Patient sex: F
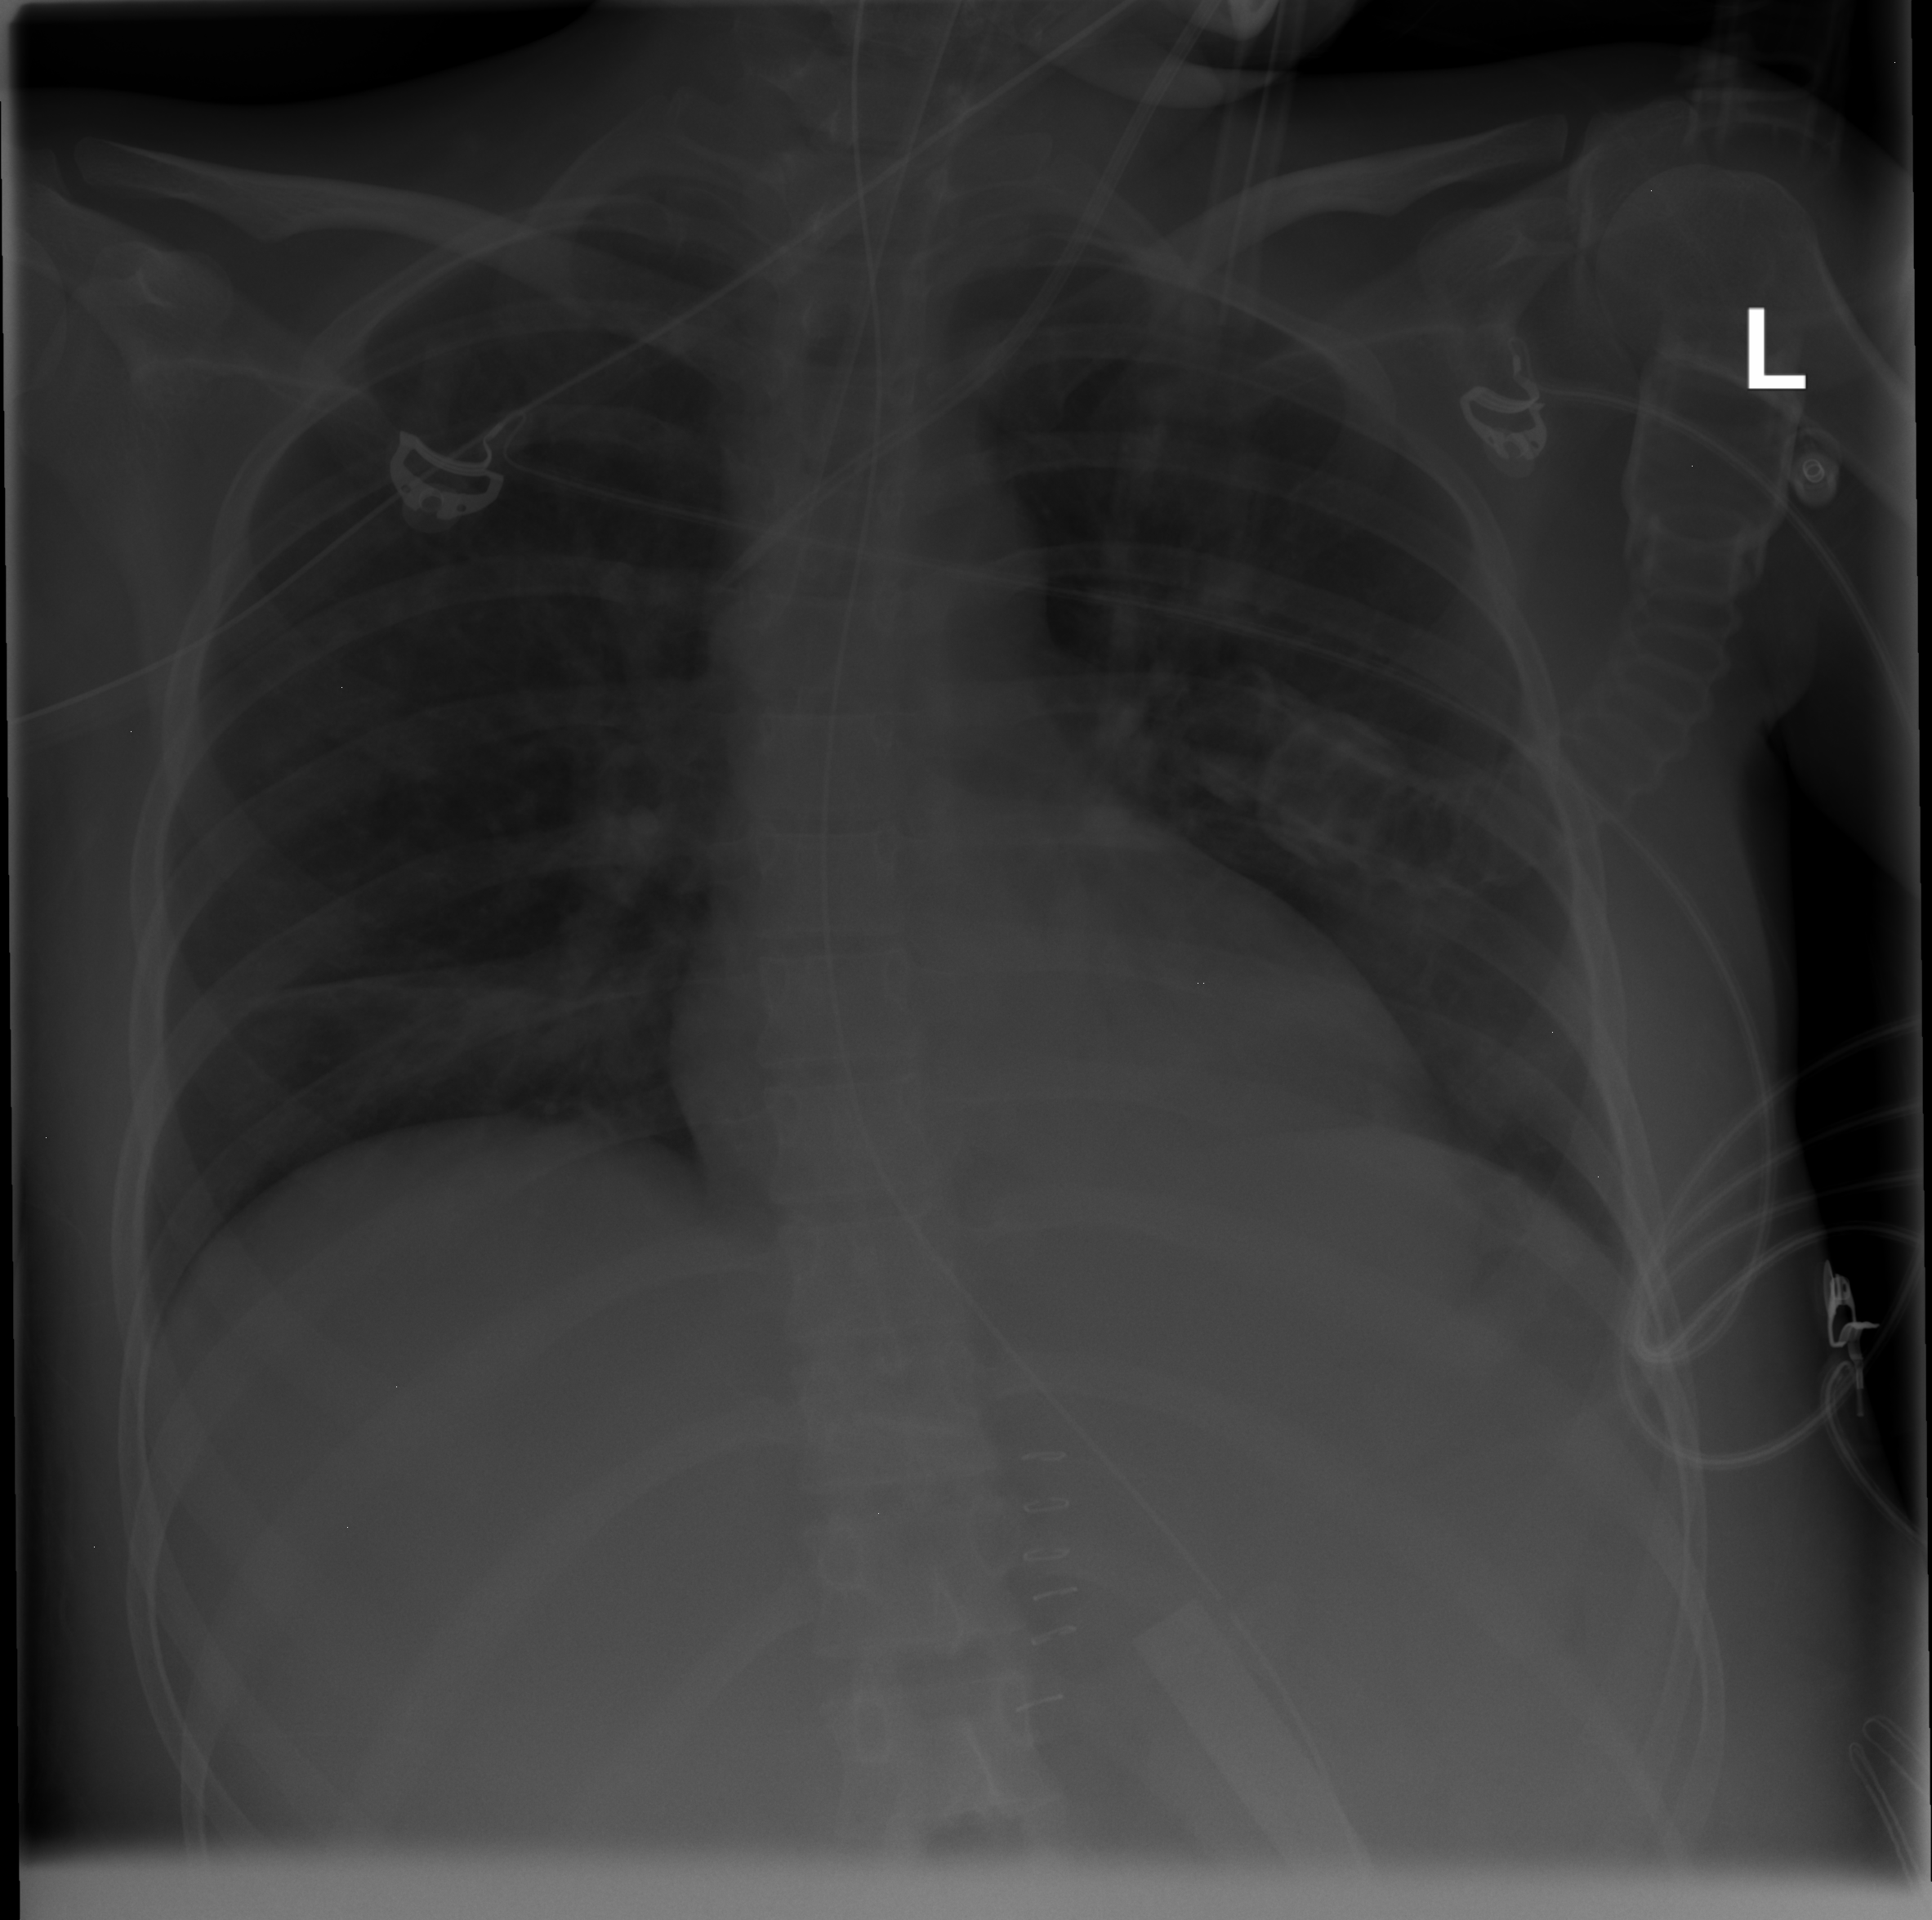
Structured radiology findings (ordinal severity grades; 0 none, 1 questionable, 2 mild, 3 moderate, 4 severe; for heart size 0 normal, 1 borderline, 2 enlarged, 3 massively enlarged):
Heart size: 0
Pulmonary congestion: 0
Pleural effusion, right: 0
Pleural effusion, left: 2
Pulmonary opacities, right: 2
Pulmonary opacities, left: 0
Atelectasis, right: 0
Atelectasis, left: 0